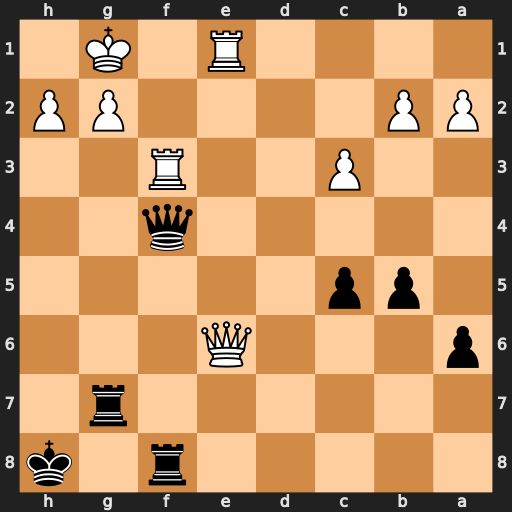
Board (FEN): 5r1k/6r1/p3Q3/1pp5/5q2/2P2R2/PP4PP/4R1K1
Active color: b
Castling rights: -
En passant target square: -
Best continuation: Rxg2+ Kxg2 Qxf3+